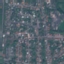
Land use / land cover class: Residential